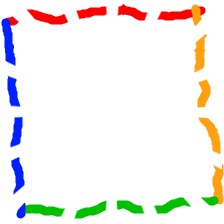
Shape: square